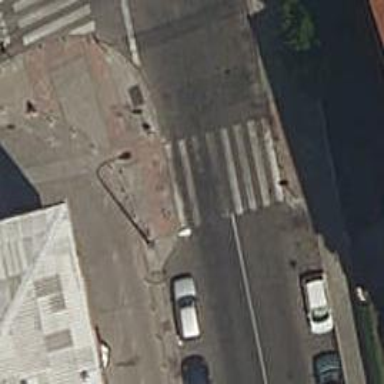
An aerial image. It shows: Zebra crossing on the road.